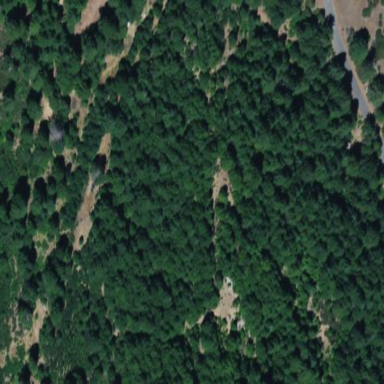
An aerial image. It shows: Forest area.